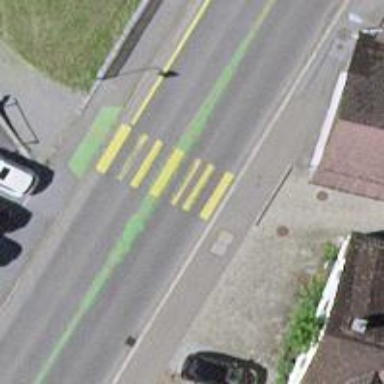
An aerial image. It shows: Marked zebra crossing on the road.